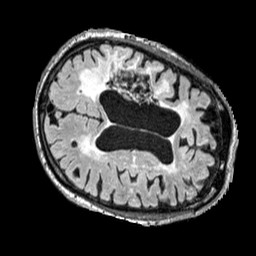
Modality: FLAIR
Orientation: axial
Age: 58
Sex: male
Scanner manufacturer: siemens
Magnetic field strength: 3 T
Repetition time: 5 s
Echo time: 0.387 s